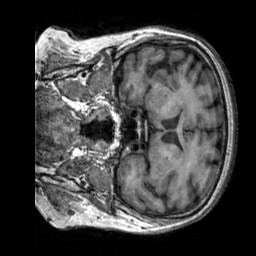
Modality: T1w
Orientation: coronal
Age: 67
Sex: female
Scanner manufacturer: siemens
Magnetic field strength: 3 T
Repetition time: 2.3 s
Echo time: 0.00303 s